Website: apple-inc
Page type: account-selection
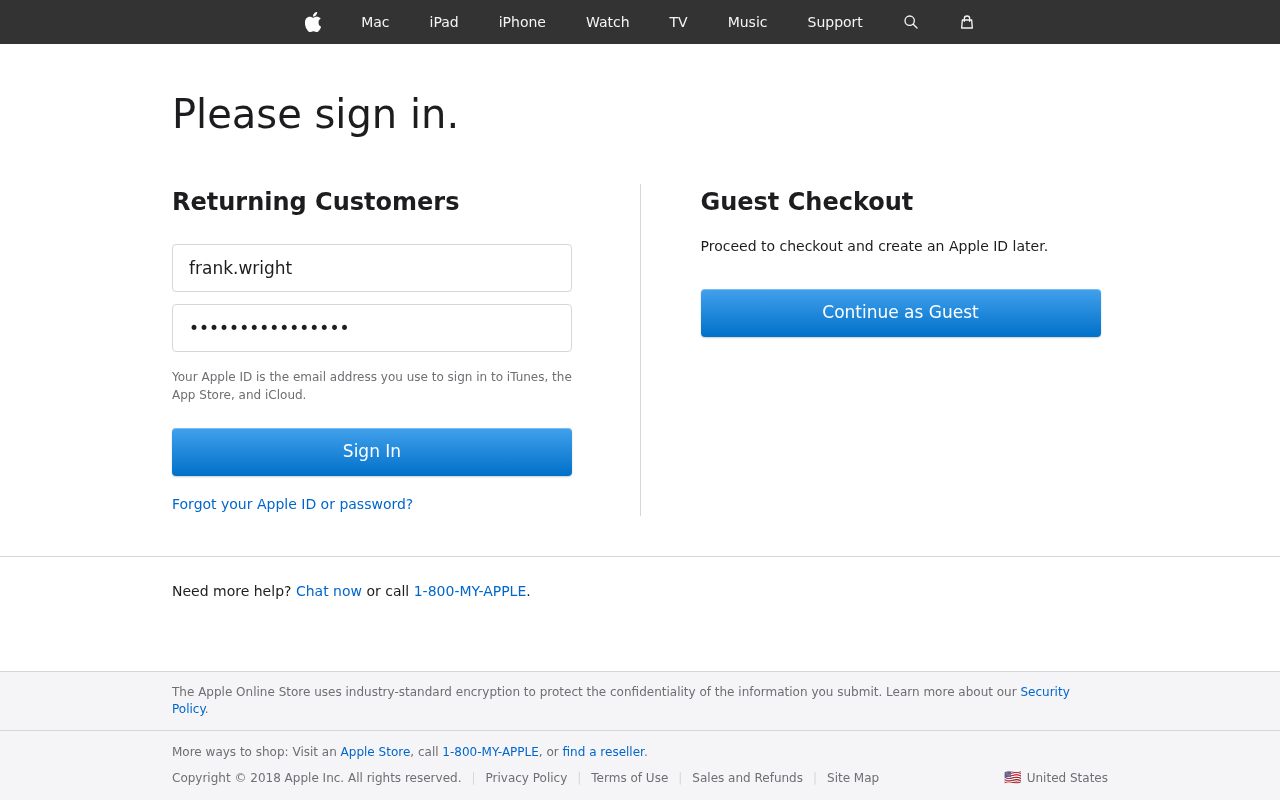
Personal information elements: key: PII_LOGIN_USERNAME
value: frank.wright